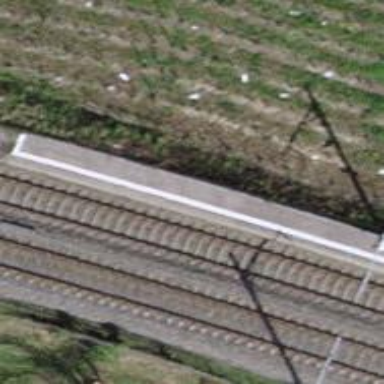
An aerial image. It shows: Single railway track with electrification through contact line.